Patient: sex M, age 63
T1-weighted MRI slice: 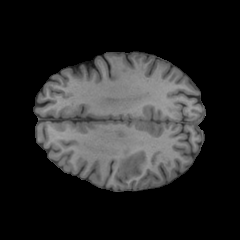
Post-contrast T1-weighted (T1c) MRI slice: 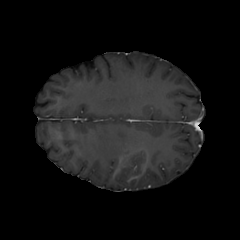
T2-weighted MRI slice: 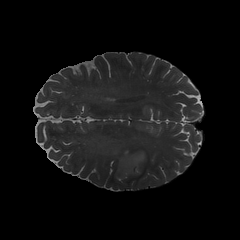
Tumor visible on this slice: yes
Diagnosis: Glioblastoma, IDH-wildtype
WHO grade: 4